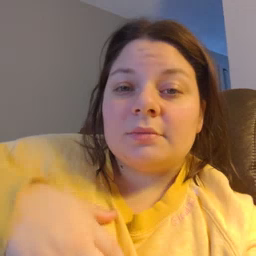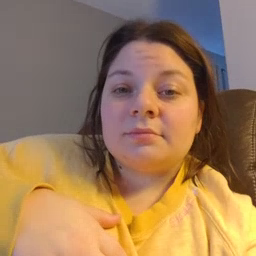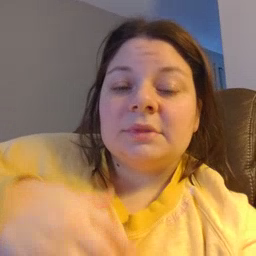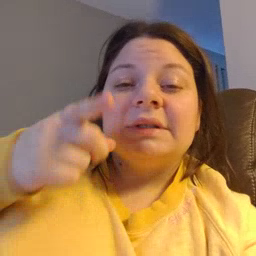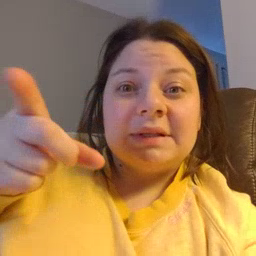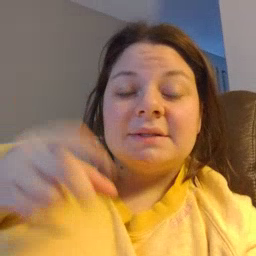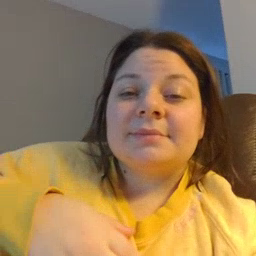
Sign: hesheit